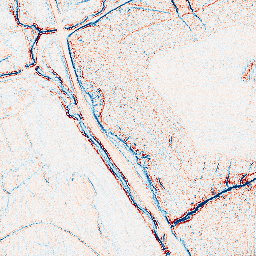
Category: edge_preserving
Decomposition family: bilateral
Decomposition parameters: d: 5
sigma_color: 50
sigma_space: 25
Upsampling method: fft_zeropad
Upsampling parameters: scale: 4
Upsampling scale: 4